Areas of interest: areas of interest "Commercial service"
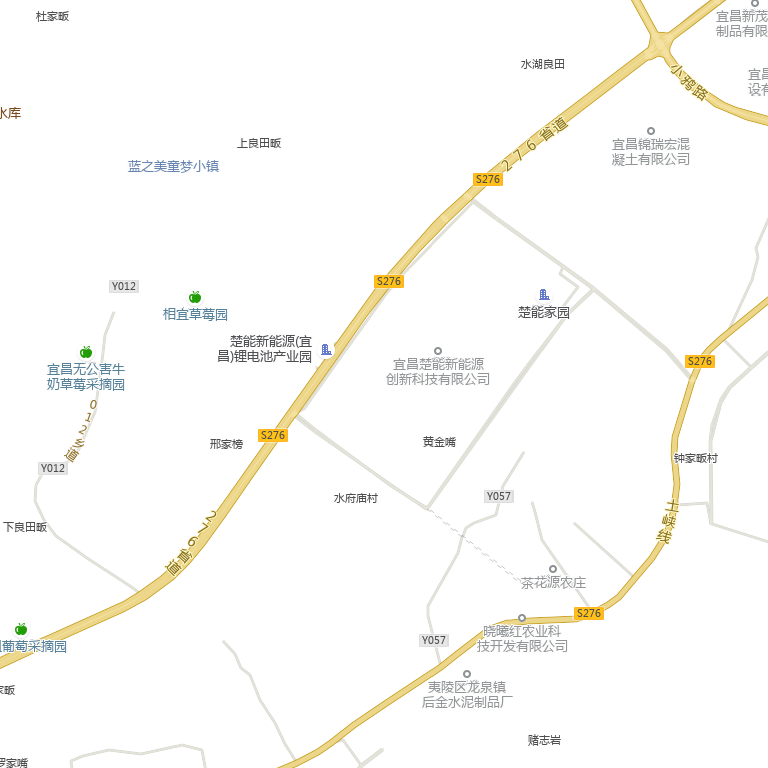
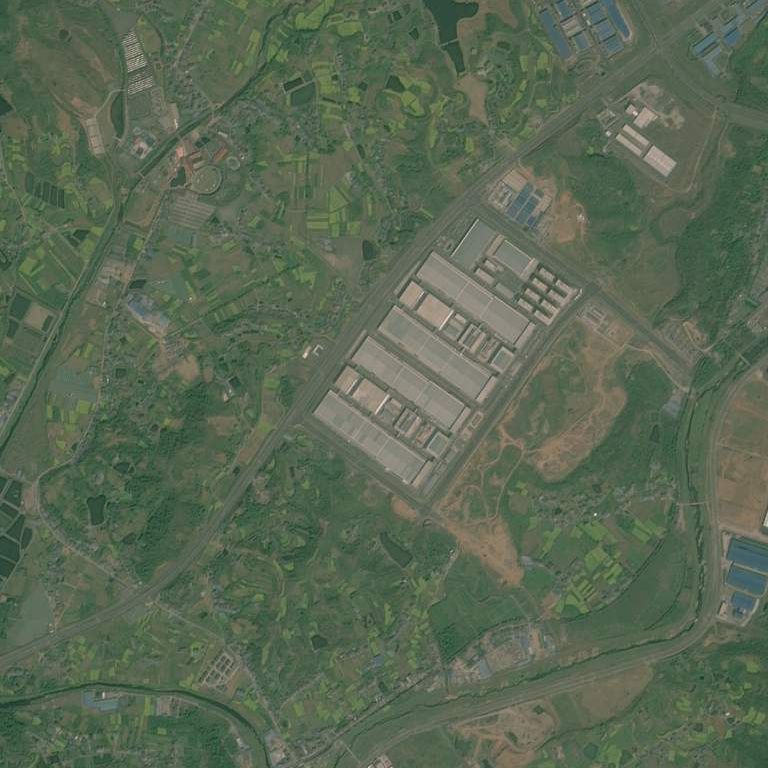